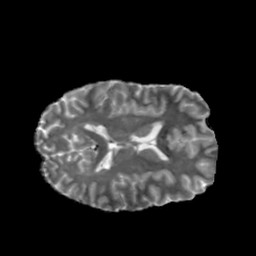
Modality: MD
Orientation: axial
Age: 23
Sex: female
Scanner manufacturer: siemens
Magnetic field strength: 6.98 T
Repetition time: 7.776 s
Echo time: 0.076 s